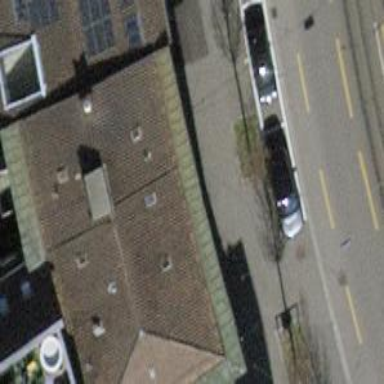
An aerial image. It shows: Restaurant.